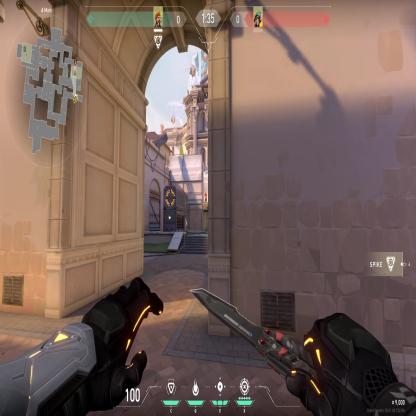
Label: enemy